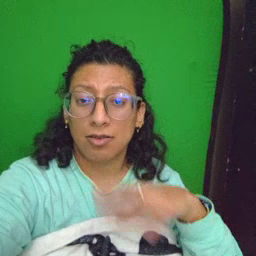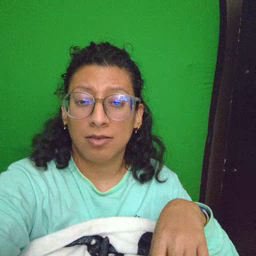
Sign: talk